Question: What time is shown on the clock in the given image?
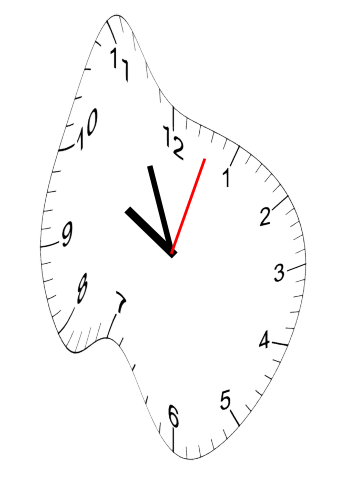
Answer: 09:56:03